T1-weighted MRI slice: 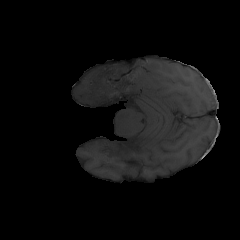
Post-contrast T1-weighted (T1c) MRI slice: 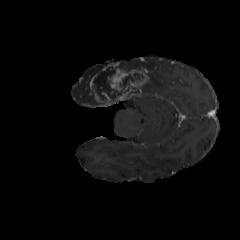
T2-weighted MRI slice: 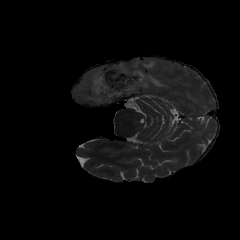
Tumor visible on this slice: yes